Interaction volume radius: 5 \u00c5
Interaction volume height: 10 \u00c5
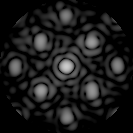
Disorder parameter: 0.1996